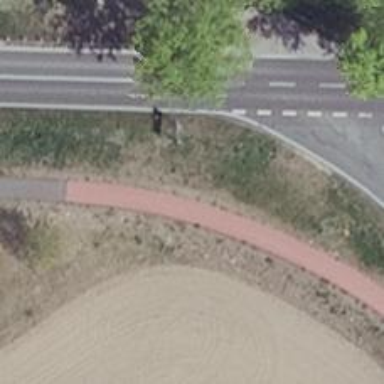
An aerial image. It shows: Asphalt footway.